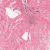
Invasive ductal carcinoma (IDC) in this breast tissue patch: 0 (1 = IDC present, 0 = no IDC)